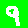
Digit: 9